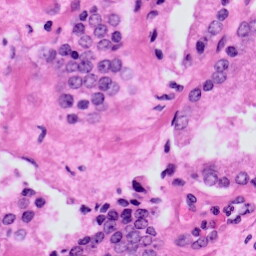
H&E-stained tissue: Prostate